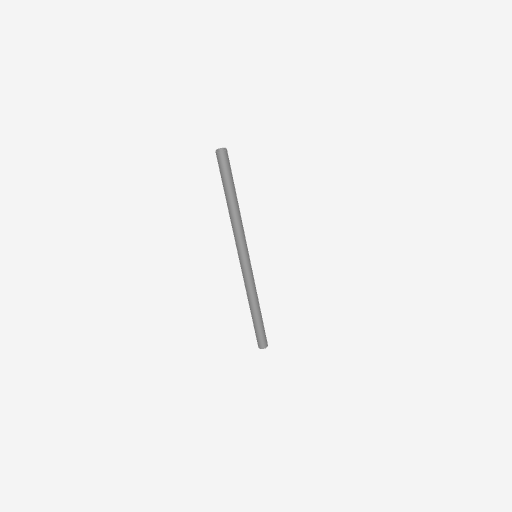
Part: AluminumTube12ID14OD300